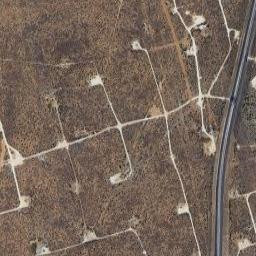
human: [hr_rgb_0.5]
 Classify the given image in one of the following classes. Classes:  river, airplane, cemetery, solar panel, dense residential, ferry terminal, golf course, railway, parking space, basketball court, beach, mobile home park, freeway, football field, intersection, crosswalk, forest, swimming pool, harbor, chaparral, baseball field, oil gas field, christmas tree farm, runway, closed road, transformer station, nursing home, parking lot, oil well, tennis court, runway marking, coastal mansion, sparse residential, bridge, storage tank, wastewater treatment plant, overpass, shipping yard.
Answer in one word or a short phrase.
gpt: oil gas field